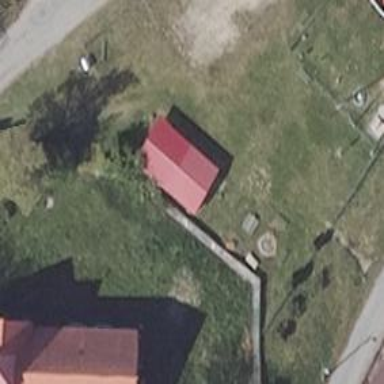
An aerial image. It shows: Picnic shelter provides comfortable rest area.